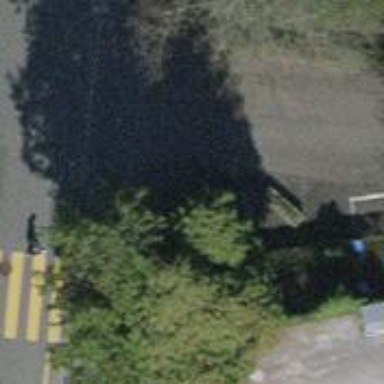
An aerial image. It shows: Compacted steps on the road.